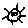
Label: sun